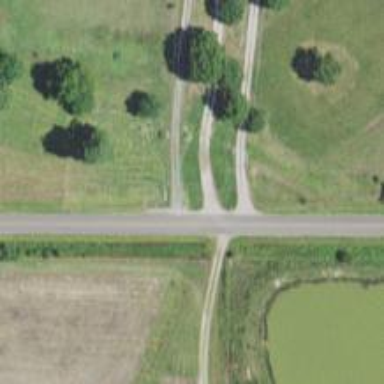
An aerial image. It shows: Driveway.